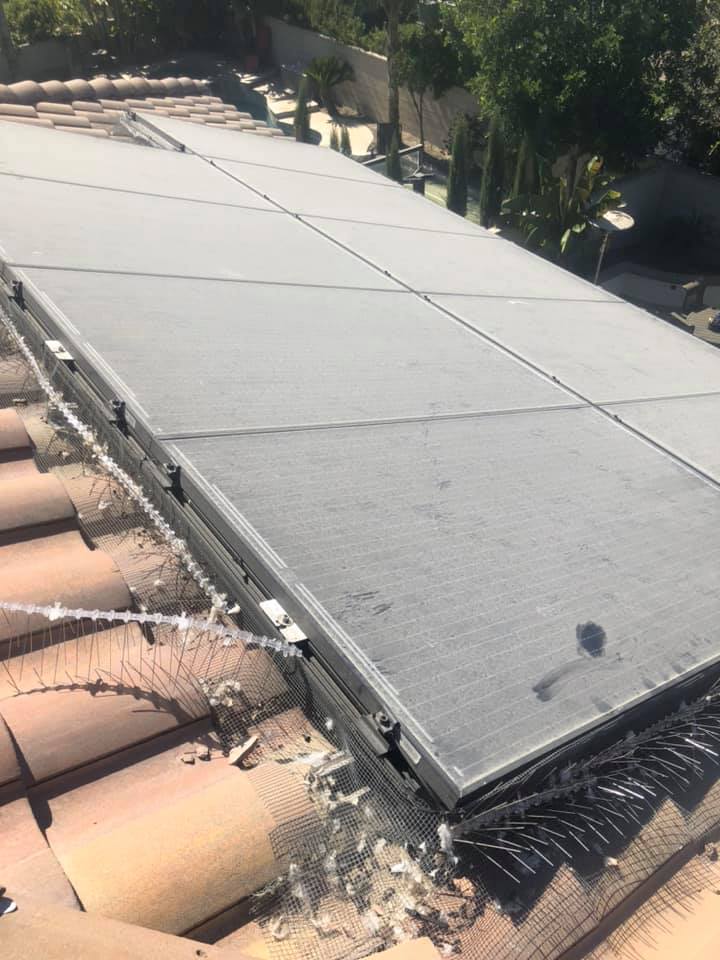
Label: Dusty